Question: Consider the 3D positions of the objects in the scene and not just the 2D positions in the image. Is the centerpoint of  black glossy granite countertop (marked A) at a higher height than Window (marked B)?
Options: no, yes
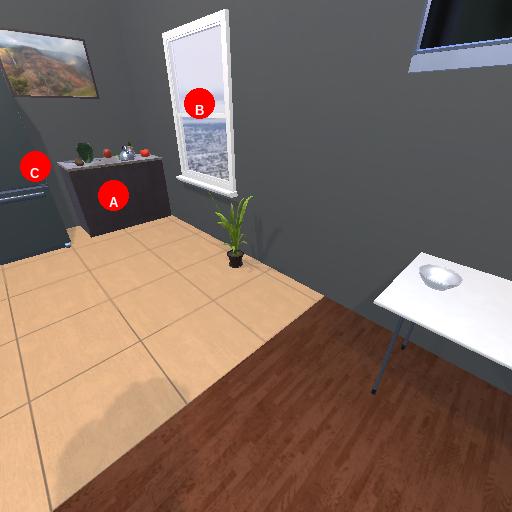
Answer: no